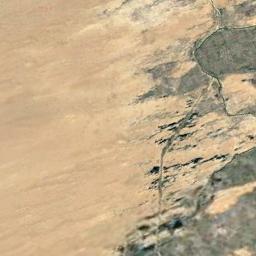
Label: desert